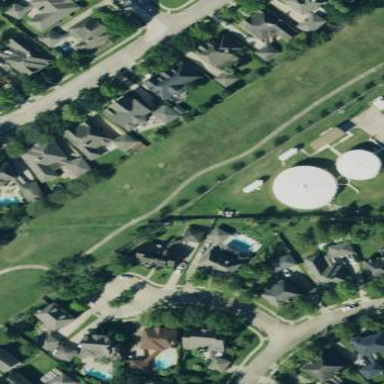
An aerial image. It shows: Man-made water works facility.